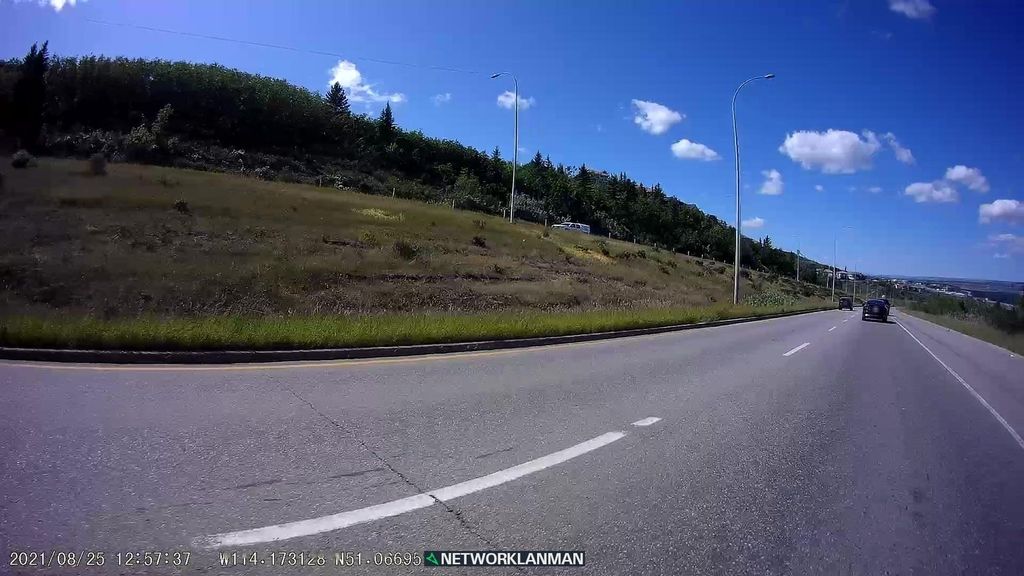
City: calgary